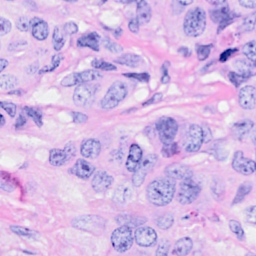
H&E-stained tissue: Breast